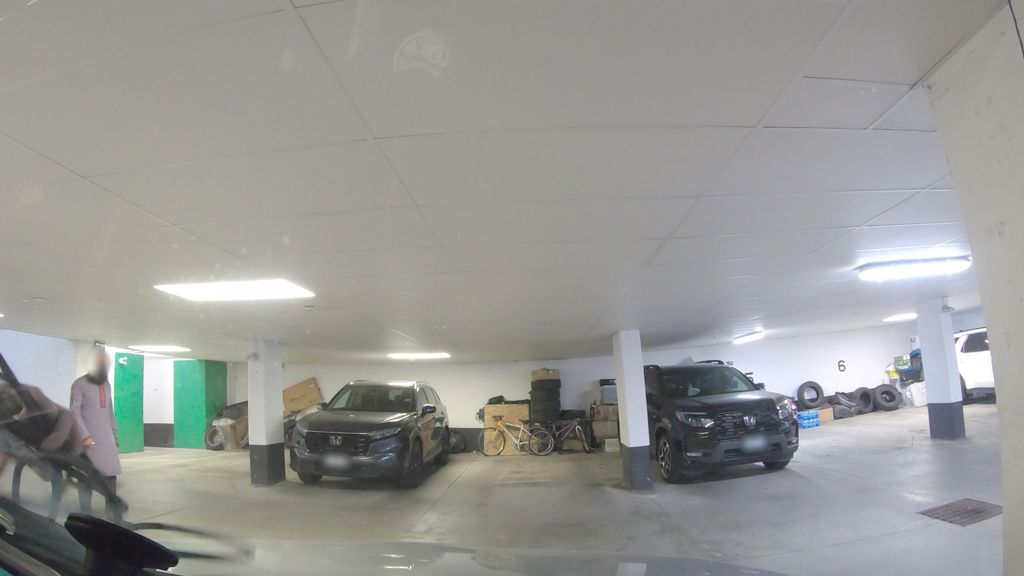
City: toronto